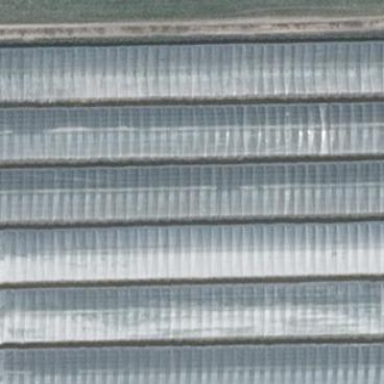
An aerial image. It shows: Greenhouse.